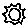
Label: sun